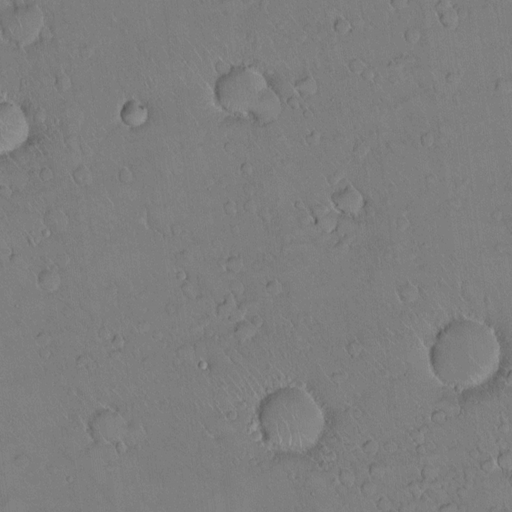
Classes present: Background